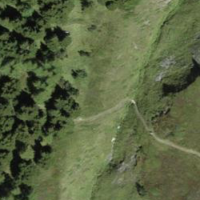
EUNIS habitat code: 26
Species observed at this site:
Campanula thyrsoides
Ajuga pyramidalis